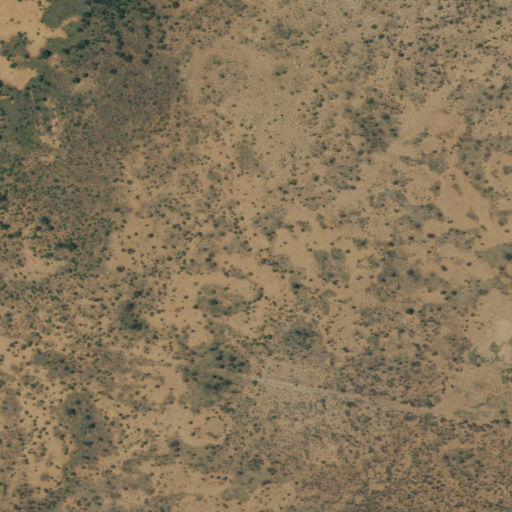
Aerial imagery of valley in New Mexico named Coyote Draw containing only shrub